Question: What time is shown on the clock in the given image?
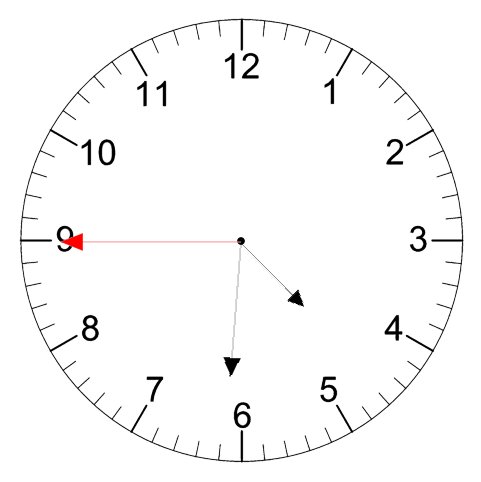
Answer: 04:30:45